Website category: movie
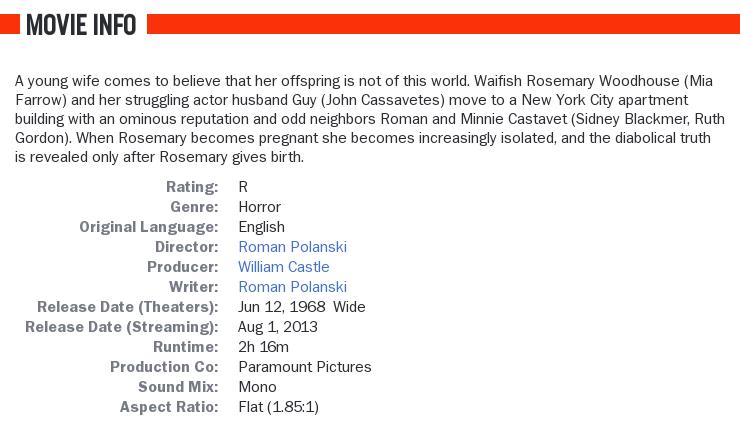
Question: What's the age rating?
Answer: R

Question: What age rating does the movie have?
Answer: R

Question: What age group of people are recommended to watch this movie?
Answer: R

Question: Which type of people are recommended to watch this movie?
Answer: R

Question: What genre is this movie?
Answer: horror

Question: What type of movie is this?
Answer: horror

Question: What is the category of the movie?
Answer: horror

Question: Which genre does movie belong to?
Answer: horror

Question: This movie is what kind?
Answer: horror

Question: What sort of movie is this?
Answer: horror

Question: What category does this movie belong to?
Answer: horror

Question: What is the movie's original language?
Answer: English

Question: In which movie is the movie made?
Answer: English

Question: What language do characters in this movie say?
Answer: English

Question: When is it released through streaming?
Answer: Aug 1, 2013

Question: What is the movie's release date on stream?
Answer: Aug 1, 2013

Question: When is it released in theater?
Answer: Jun 12, 1968 wide

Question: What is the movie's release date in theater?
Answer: Jun 12, 1968 wide

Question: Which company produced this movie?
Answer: Paramount Pictures

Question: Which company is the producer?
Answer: Paramount Pictures

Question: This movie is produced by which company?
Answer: Paramount Pictures

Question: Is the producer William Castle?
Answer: yes

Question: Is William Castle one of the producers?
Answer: yes

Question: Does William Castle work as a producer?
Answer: yes

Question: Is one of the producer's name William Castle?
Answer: yes

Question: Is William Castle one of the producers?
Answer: yes

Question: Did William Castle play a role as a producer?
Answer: yes

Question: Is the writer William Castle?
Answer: no

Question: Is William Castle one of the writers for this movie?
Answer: no

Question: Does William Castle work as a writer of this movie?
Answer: no

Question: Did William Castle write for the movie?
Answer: no

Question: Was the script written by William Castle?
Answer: no

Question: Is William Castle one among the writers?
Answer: no

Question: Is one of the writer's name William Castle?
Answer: no

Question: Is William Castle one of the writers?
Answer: no

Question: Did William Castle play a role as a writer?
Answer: no

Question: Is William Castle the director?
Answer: no

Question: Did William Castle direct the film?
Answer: no

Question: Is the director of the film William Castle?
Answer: no

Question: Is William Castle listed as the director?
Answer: no

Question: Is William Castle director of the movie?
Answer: no

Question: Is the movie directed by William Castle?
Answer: no

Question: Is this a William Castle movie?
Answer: no

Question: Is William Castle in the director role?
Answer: no

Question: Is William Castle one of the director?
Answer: no

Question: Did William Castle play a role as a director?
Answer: no